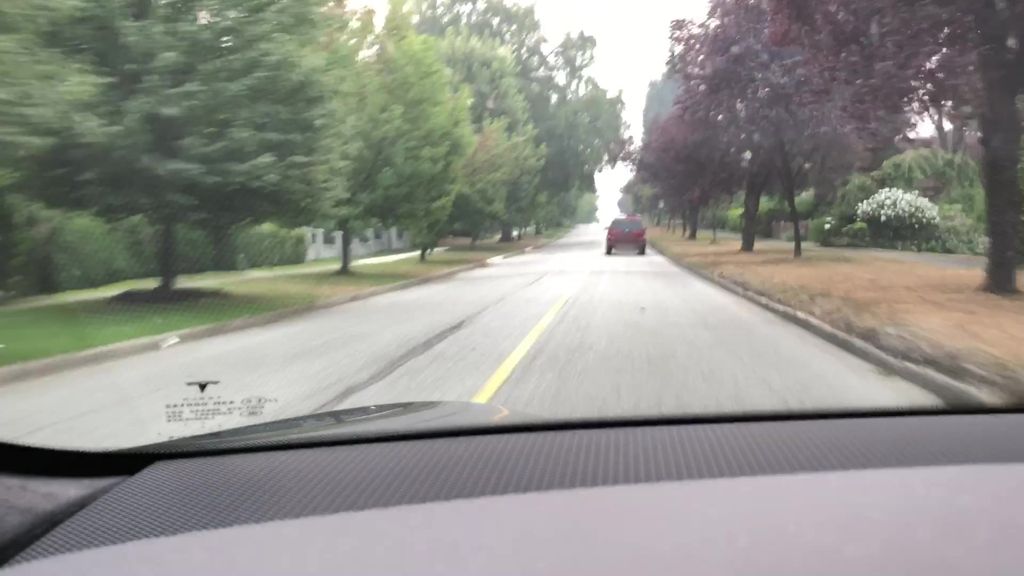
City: vancouver